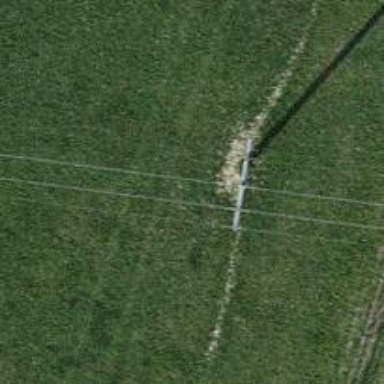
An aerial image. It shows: Concrete power pole.